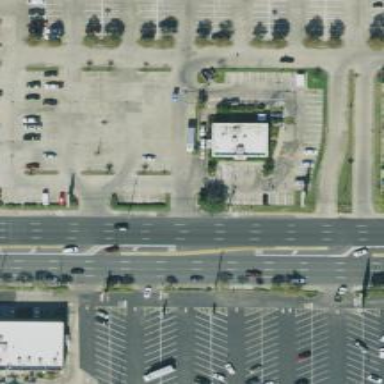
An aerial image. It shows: Parking space.